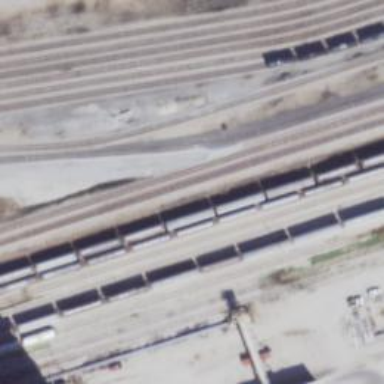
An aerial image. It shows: Railway yard in service.